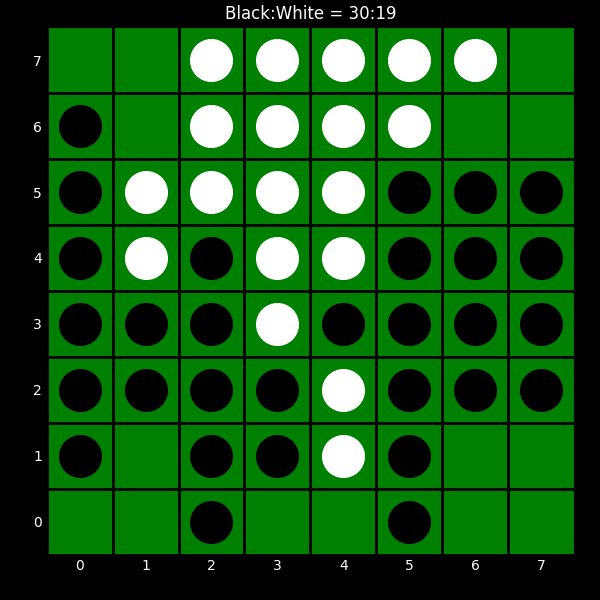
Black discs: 30
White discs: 19